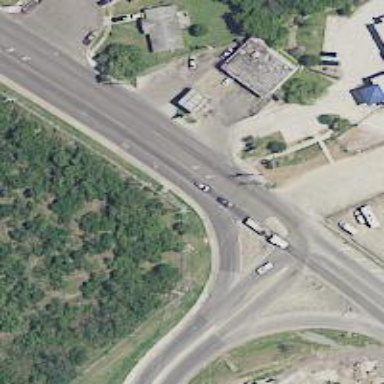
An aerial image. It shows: Secondary link road.